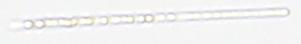
Label: Rhizosolenia